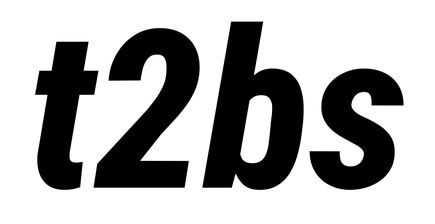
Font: Roboto-Italic_Condensed_ExtraBold_Italic